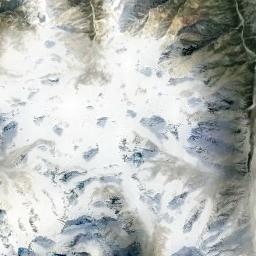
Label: snowberg